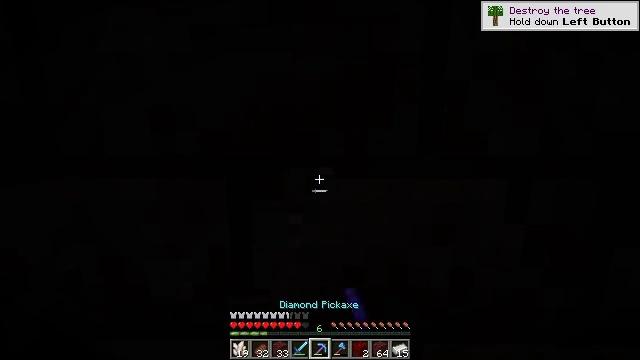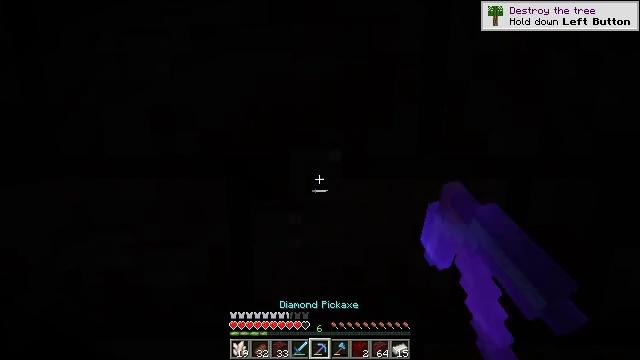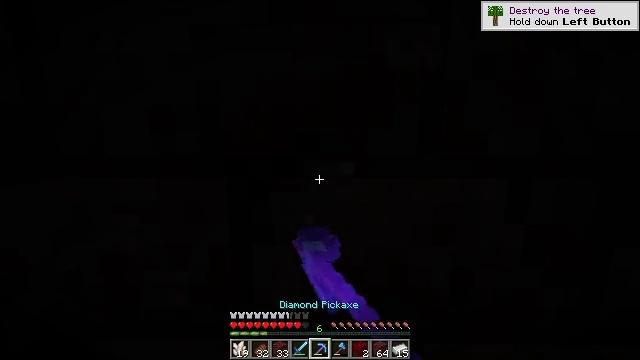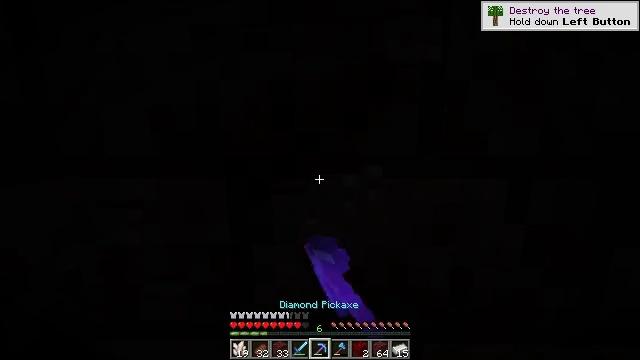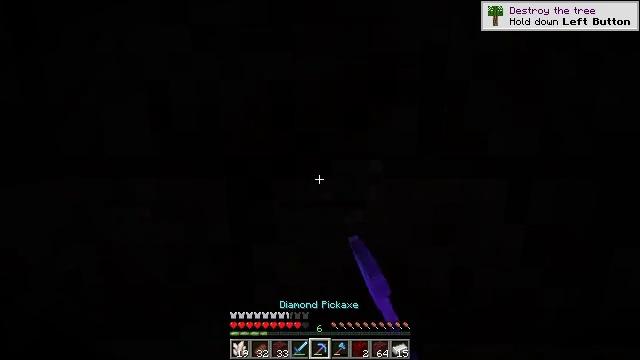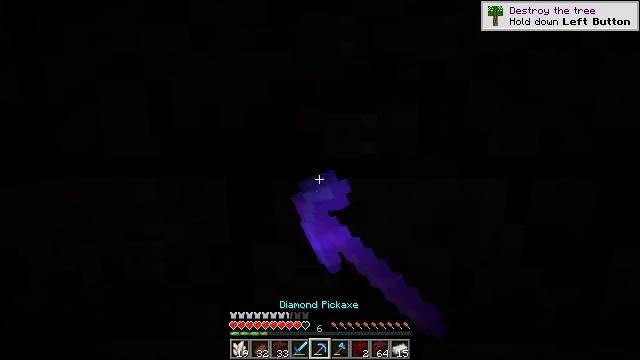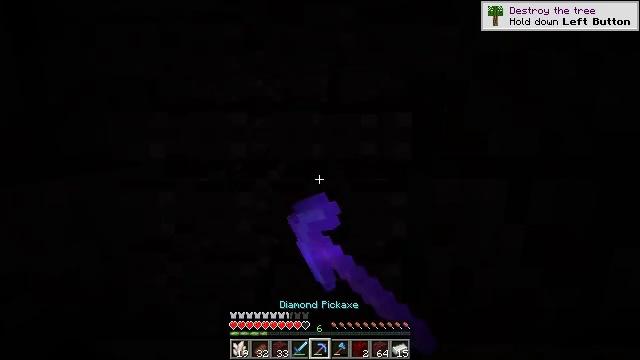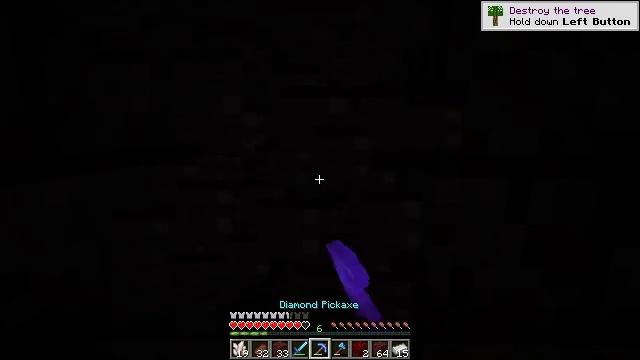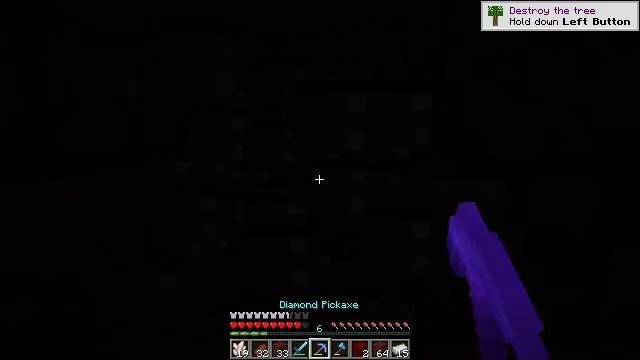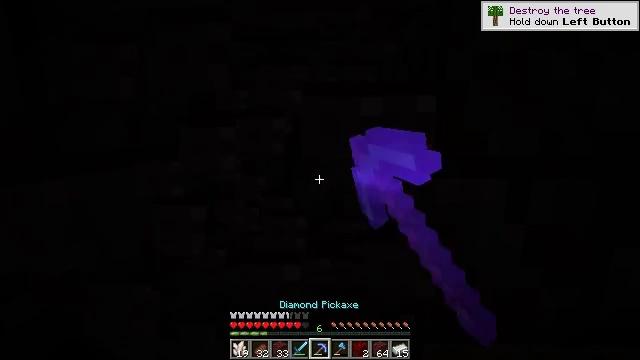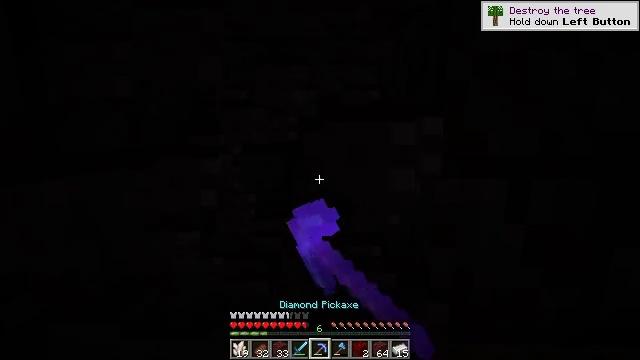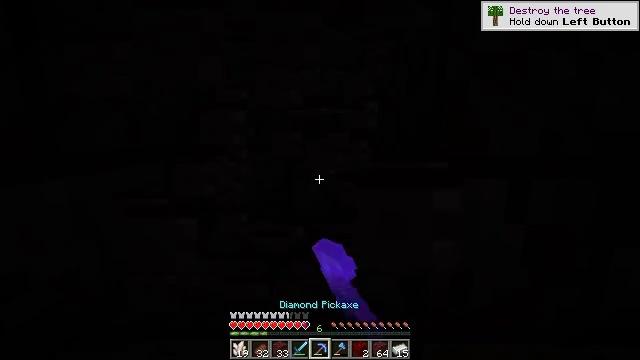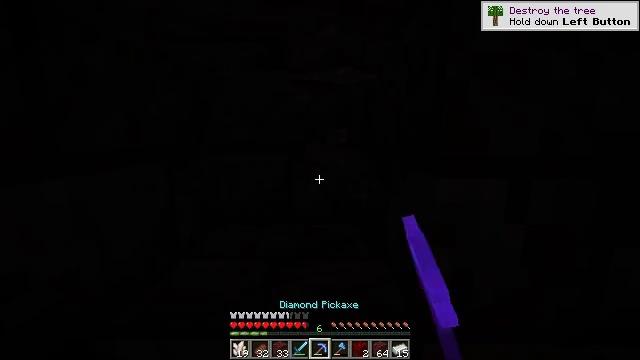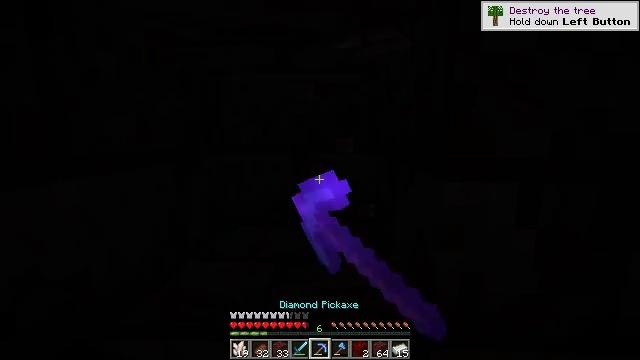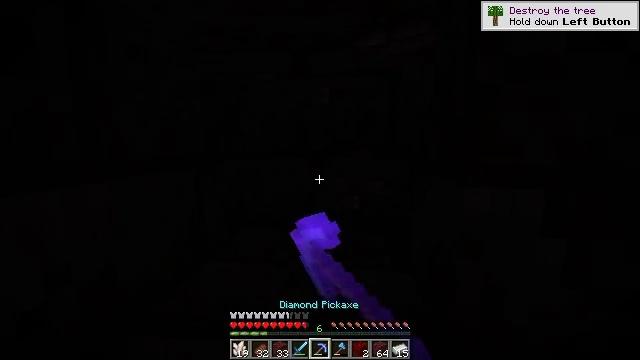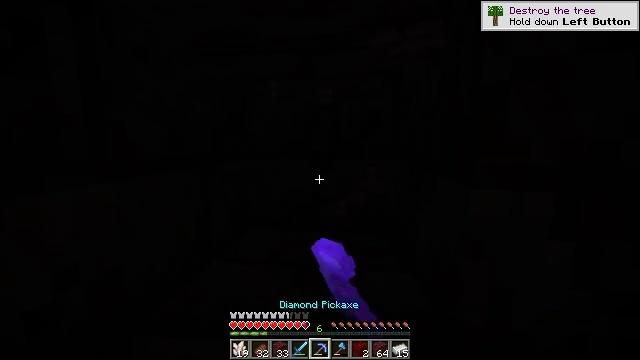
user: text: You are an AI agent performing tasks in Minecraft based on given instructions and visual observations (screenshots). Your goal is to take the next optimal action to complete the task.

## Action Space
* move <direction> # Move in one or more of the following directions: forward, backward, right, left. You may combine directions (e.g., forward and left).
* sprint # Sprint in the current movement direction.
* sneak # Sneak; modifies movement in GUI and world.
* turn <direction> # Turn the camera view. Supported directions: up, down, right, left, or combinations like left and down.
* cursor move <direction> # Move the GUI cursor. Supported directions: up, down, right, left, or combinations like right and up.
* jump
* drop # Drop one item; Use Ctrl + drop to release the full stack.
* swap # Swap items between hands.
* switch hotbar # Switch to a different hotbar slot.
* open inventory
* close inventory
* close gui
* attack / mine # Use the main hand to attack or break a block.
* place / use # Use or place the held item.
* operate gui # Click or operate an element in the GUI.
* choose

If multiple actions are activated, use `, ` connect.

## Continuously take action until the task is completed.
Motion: motion action
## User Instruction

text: Collect polished blackstone bricks by attacking them.
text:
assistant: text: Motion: attack / mine
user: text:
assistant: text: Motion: attack / mine
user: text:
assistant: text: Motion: attack / mine
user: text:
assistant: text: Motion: attack / mine
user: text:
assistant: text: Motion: attack / mine
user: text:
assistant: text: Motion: attack / mine
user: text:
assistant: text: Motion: attack / mine
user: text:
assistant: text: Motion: attack / mine
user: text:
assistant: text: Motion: attack / mine
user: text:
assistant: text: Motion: attack / mine
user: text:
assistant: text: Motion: attack / mine
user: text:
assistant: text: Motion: attack / mine
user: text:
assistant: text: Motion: turn left, attack / mine
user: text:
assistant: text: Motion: turn left, attack / mine
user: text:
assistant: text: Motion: turn left, attack / mine
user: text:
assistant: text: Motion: attack / mine
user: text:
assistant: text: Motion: attack / mine
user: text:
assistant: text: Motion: attack / mine
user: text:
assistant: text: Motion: turn up, attack / mine
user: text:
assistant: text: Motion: turn up, attack / mine
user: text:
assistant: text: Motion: attack / mine
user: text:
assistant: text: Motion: attack / mine
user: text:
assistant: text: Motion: attack / mine